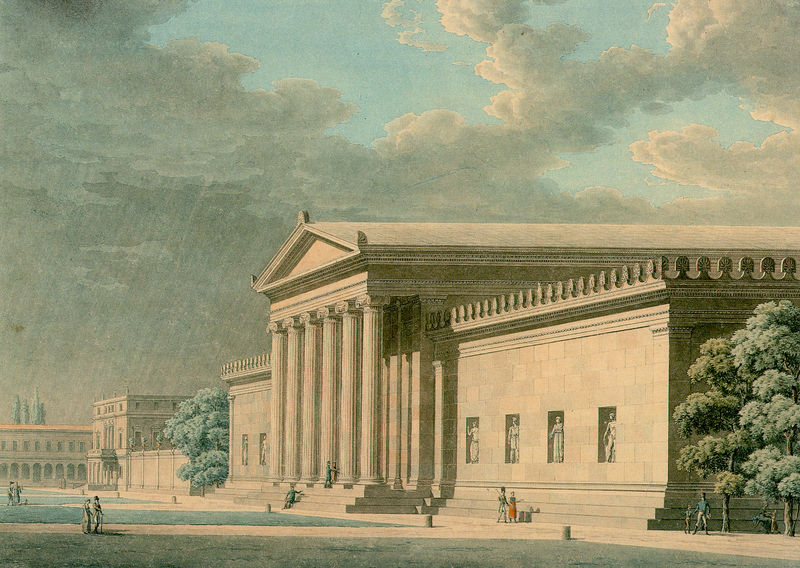
Titel: Konkurrenzentwurf zur Glyptothek im griechischen Stil: Perspektivische Ansicht
Künstler: Leo von Klenze
Standort: München
Institution: Staatliche Graphische Sammlung
Schlagwörter: baum, blau, blätter, dunkel, felsen, gemälde, gewitter, himmel, körper, laub, mann, schatten, weiß, wolken, aquarell, baumstämme, bäume, dreieck, frauen, gelb, grün, menschen, ocker, stadt, braun, fenster, frankreich, frau, fussgänger, grau, hell, hintergrund, licht, marmor, männer, pastell, pfeiler, schwarz, strasse, säule, säulen, tür, zeichnung, anlage, dach, gebäude, gras, haus, park, parkanlage, rasen, rot, schloss, weg, wiese, wolke, beige, leute, wand, architektur, historie, mensch, sehen, stein, steine, schauen, baumstamm, erde, gräser, häuser, büsche, gehen, kirche, pfad, sonne, wege, wiesen, boden, figur, kind, klassizismus, paar, personen, blatt, person, pflanze, pflanzen, renaissance, kinder, stock, garten, skulptur, statue, bewölkt, deutschland, ruhig, papier, ruhe, ecke, düster, ansicht, bogen, fassade, gasse, italien, passanten, zuschauer, fels, sonnenlicht, dächer, giebel, mauer, tag, klein, spazieren, platz, besucher, figuren, stille, treppe, treppen, wetter, soldaten, stufe, stufen, plastik, still, baumkrone, baumkronen, gründ, tor, zinnen, betrachter, galerie, halle, regen, straßen, bögen, wände, wei, pärchen, eingang, nische, treppenstufen, arkade, loggia, ruine, berlin, sonnenstrahl, antike, motiv, münchen, palast, balustrade, strahlen, gewitterwolken, tageslicht, gassen, druck, stich, soldat, strahl, topografie, entwurf, kunst, statuette, architrav, arkaden, kapitelle, pantheon, rom, kapitell, fries, sims, ehepaar, eheleute, gesims, skulpturen, putz, plastiken, statuen, anwesen, mauern, giebelfeld, ionisch, portikus, simse, antik, musen, griechenland, historismus, auffahrt, einfahrt, tempel, sammlung, museum, spaziergänger, dorisch, statuetten, dresden, klassik, ludwig i, bau, verputz, römisch, antikensammlung, glyptothek, klassisch, königsplatz, archivolte, akropolis, klenze, zinne, klassizistisch, säulengang, grundriss, pfade, aufriss, korintisch, tempelfront, tympanon, nischen, flachdach, pinakothek, paare, durchfahrt, handzeichnung, arkadengang, bogengang, palmetten, first, gartenanlage, leo von klenze, von klenze, tempelarchitektur, arkadengänge, kassel, säulem, staatsgebäude, wplken, archaisch, menshen, spaziergäger, ehepaare, wandnischen, besuchen, akathusblätter, aufahr, idyl, max emanuel, ockree, spazeirgang, national, r, attikus, klazzismus, architraven, staatshaus, national musseum